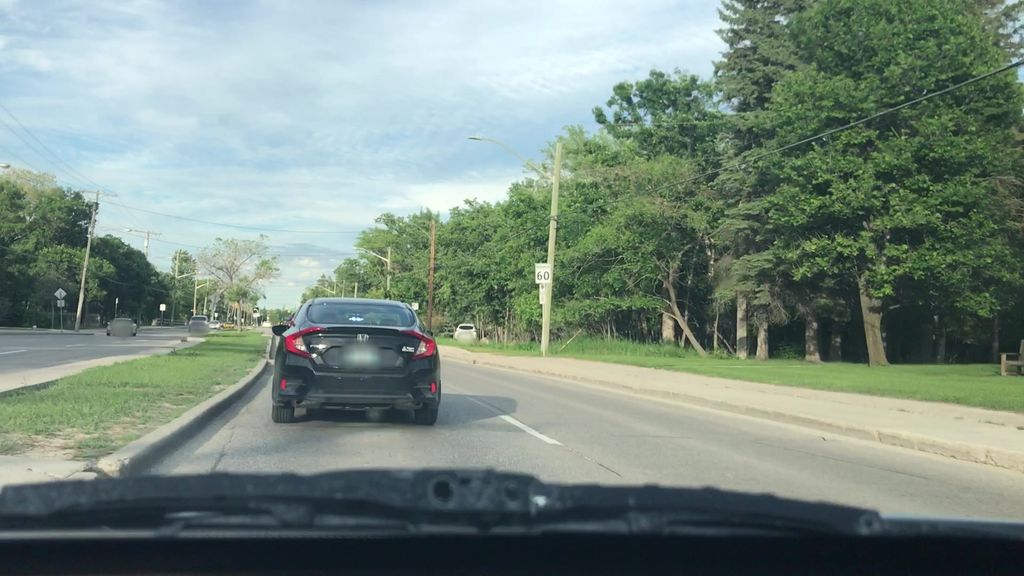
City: winnipeg